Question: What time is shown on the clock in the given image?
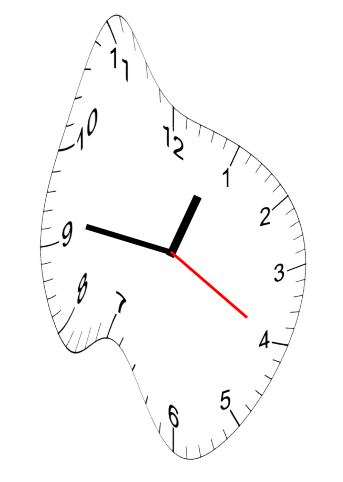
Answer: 12:46:20